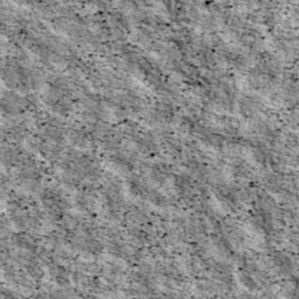
Label: non_frost